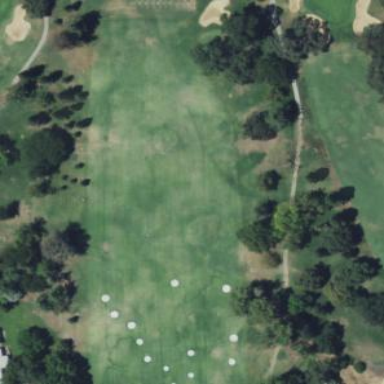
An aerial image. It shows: Grassy area designated as driving range for golf.